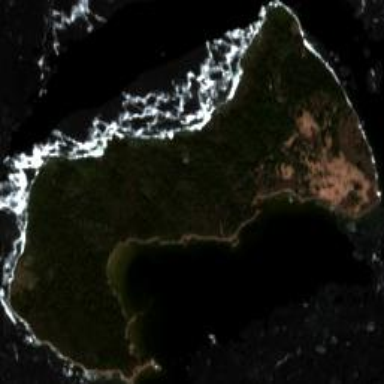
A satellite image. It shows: Image showing island.